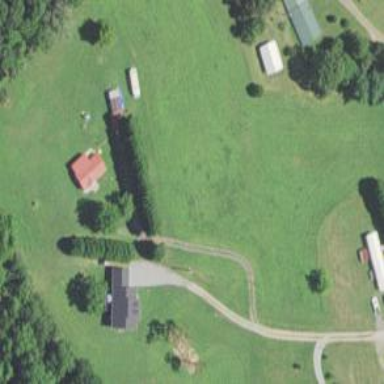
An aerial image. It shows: Driveway.